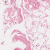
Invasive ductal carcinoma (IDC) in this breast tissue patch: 0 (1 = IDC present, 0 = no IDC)